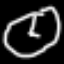
Label: clock